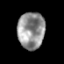
Tissue: prostate
Cell type: T cells
Senescence score: 0.3381
Nuclear area (px): 979
Mean DAPI intensity: 146.56